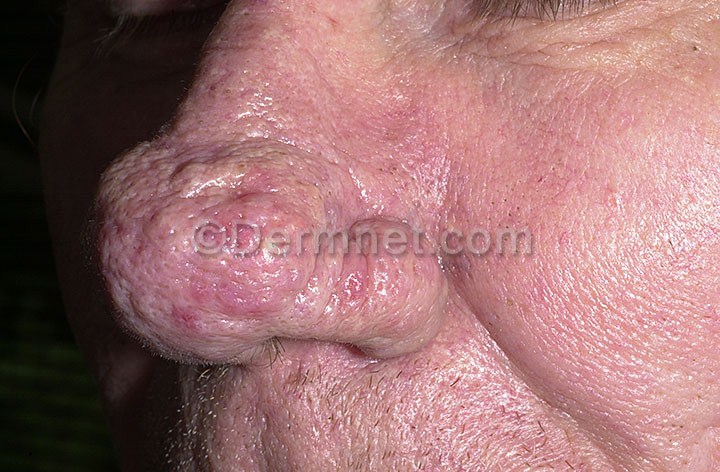
Disease: Acne and Rosacea Photos